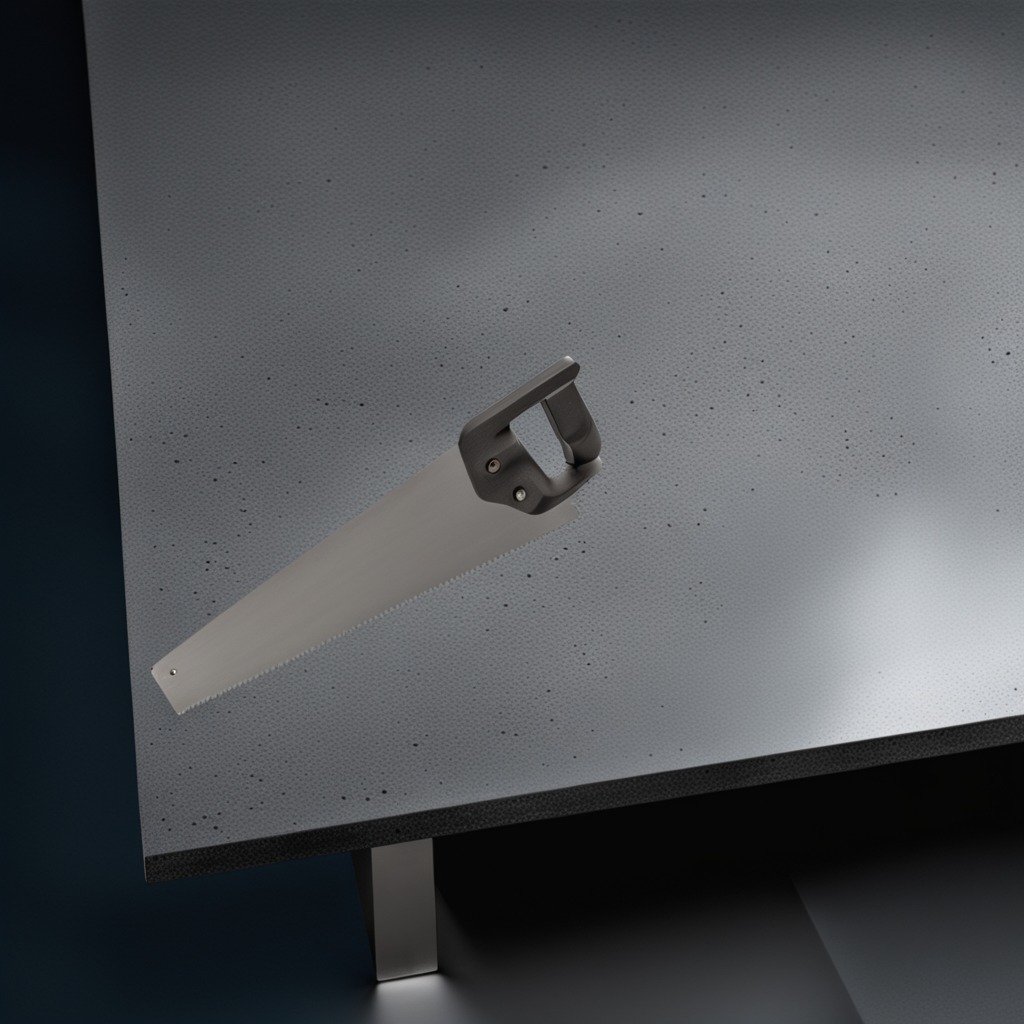
A metal saw is lying on a clean granite table inside a workshop at night dim ambient light soft shadows worn but